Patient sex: M
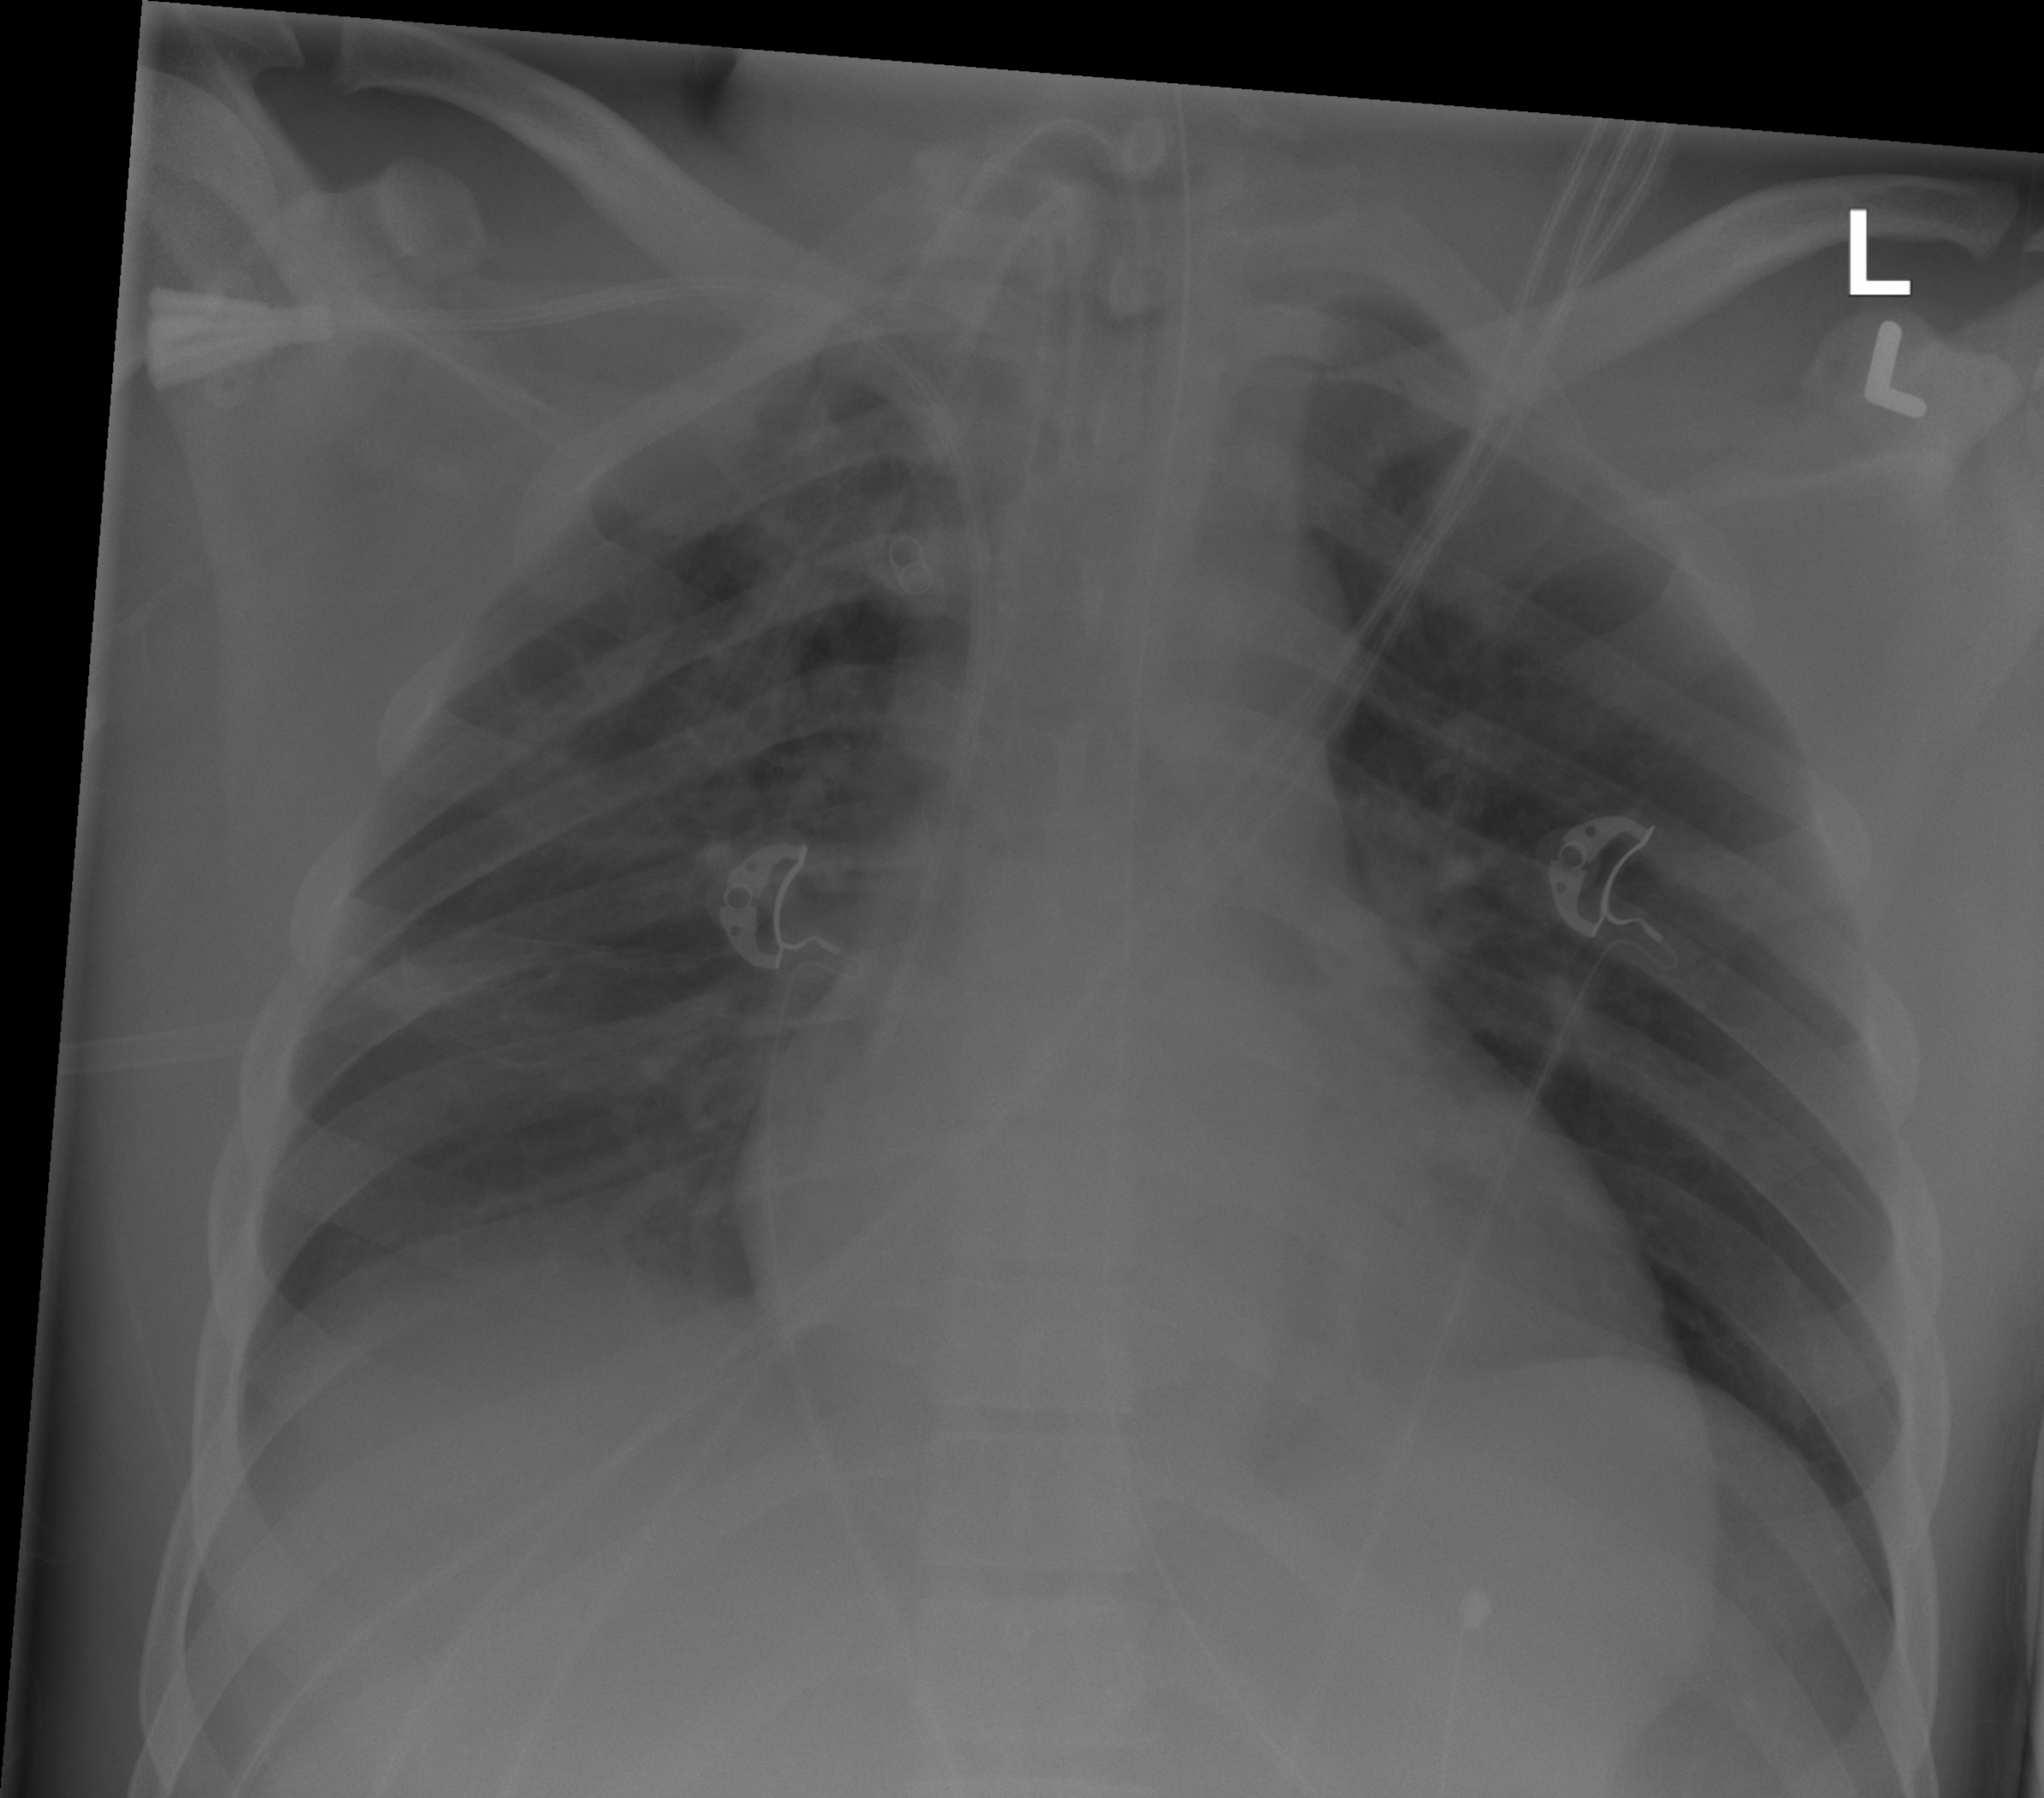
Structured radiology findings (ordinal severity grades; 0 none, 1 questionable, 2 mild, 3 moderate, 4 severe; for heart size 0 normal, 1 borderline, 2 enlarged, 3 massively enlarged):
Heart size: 2
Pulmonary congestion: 2
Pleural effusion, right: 2
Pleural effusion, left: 0
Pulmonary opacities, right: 0
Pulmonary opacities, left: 0
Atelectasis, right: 2
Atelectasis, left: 0